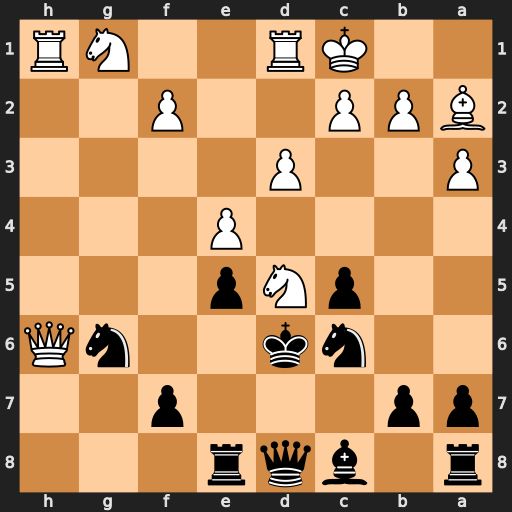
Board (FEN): r1bqr3/pp3p2/2nk2nQ/2pNp3/4P3/P2P4/BPP2P2/2KR2NR
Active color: b
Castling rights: -
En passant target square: -
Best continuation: Rh8 Qg7 Rxh1